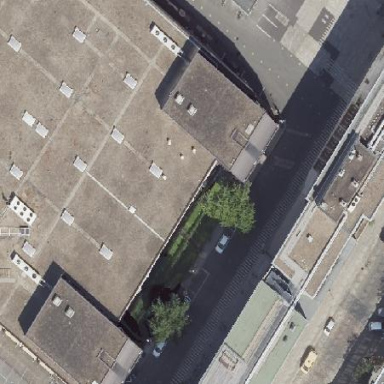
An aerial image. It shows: Part of the building is designated for commercial use.